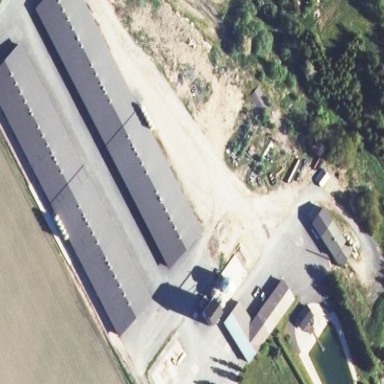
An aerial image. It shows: Farm with farmyard.